Question: So I made a WebGL website and it can be accessed here:
<URL>
It looks fine(or as expected) on the PC, but on mobile devices it looks funny. Looks like the texture mapping might be off (maybe texture clipping is the problem) but also there doesn't appear to be any shading occuring.
Here is the screenshot from the PC:
PC Image
Here is the screenshot from the Mobile Device:
Mobile Image<URL>
I have turned off the textures and still have this problem. This leads me to believe the problem could be in my shaders. Here are my shaders:
'''
<script id="per-fragment-lighting-fs" type="x-shader/x-fragment">
precision mediump float;
varying vec2 vTextureCoord;
varying vec3 vTransformedNormal;
varying vec4 vPosition;
uniform float uMaterialShininess;
uniform bool uShowSpecularHighlights;
uniform bool uUseLighting;
uniform bool uUseTextures;
uniform vec3 uAmbientColor;
uniform vec3 uPointLightingLocation;
uniform vec3 uPointLightingSpecularColor;
uniform vec3 uPointLightingDiffuseColor;
uniform sampler2D uSampler;
void main(void) {
vec3 lightWeighting;
if (!uUseLighting) {
lightWeighting = vec3(1.0, 1.0, 1.0);
} else {
vec3 lightDirection = normalize(uPointLightingLocation - vPosition.xyz);
vec3 normal = normalize(vTransformedNormal);
float specularLightWeighting = 0.0;
if (uShowSpecularHighlights) {
vec3 eyeDirection = normalize(-vPosition.xyz);
vec3 reflectionDirection = reflect(-lightDirection, normal);
specularLightWeighting = pow(max(dot(reflectionDirection, eyeDirection), 0.0), uMaterialShininess);
}
float diffuseLightWeighting = max(dot(normal, lightDirection), 0.0);
lightWeighting = uAmbientColor
+ uPointLightingSpecularColor * specularLightWeighting
+ uPointLightingDiffuseColor * diffuseLightWeighting;
}
vec4 fragmentColor;
if (uUseTextures) {
fragmentColor = texture2D(uSampler, vec2(vTextureCoord.s, vTextureCoord.t));
} else {
fragmentColor = vec4(1.0, 1.0, 1.0, 1.0);
}
gl_FragColor = vec4(fragmentColor.rgb * lightWeighting, fragmentColor.a);
}
'''
'''
<script id="per-fragment-lighting-vs" type="x-shader/x-vertex">
attribute vec3 aVertexPosition;
attribute vec3 aVertexNormal;
attribute vec2 aTextureCoord;
uniform mat4 uMVMatrix;
uniform mat4 uPMatrix;
uniform mat3 uNMatrix;
varying vec2 vTextureCoord;
varying vec3 vTransformedNormal;
varying vec4 vPosition;
void main(void) {
vPosition = uMVMatrix * vec4(aVertexPosition, 1.0);
gl_Position = uPMatrix * vPosition;
vTextureCoord = aTextureCoord;
vTransformedNormal = uNMatrix * aVertexNormal;
}
'''
Any ideas? Thanks in Advance!
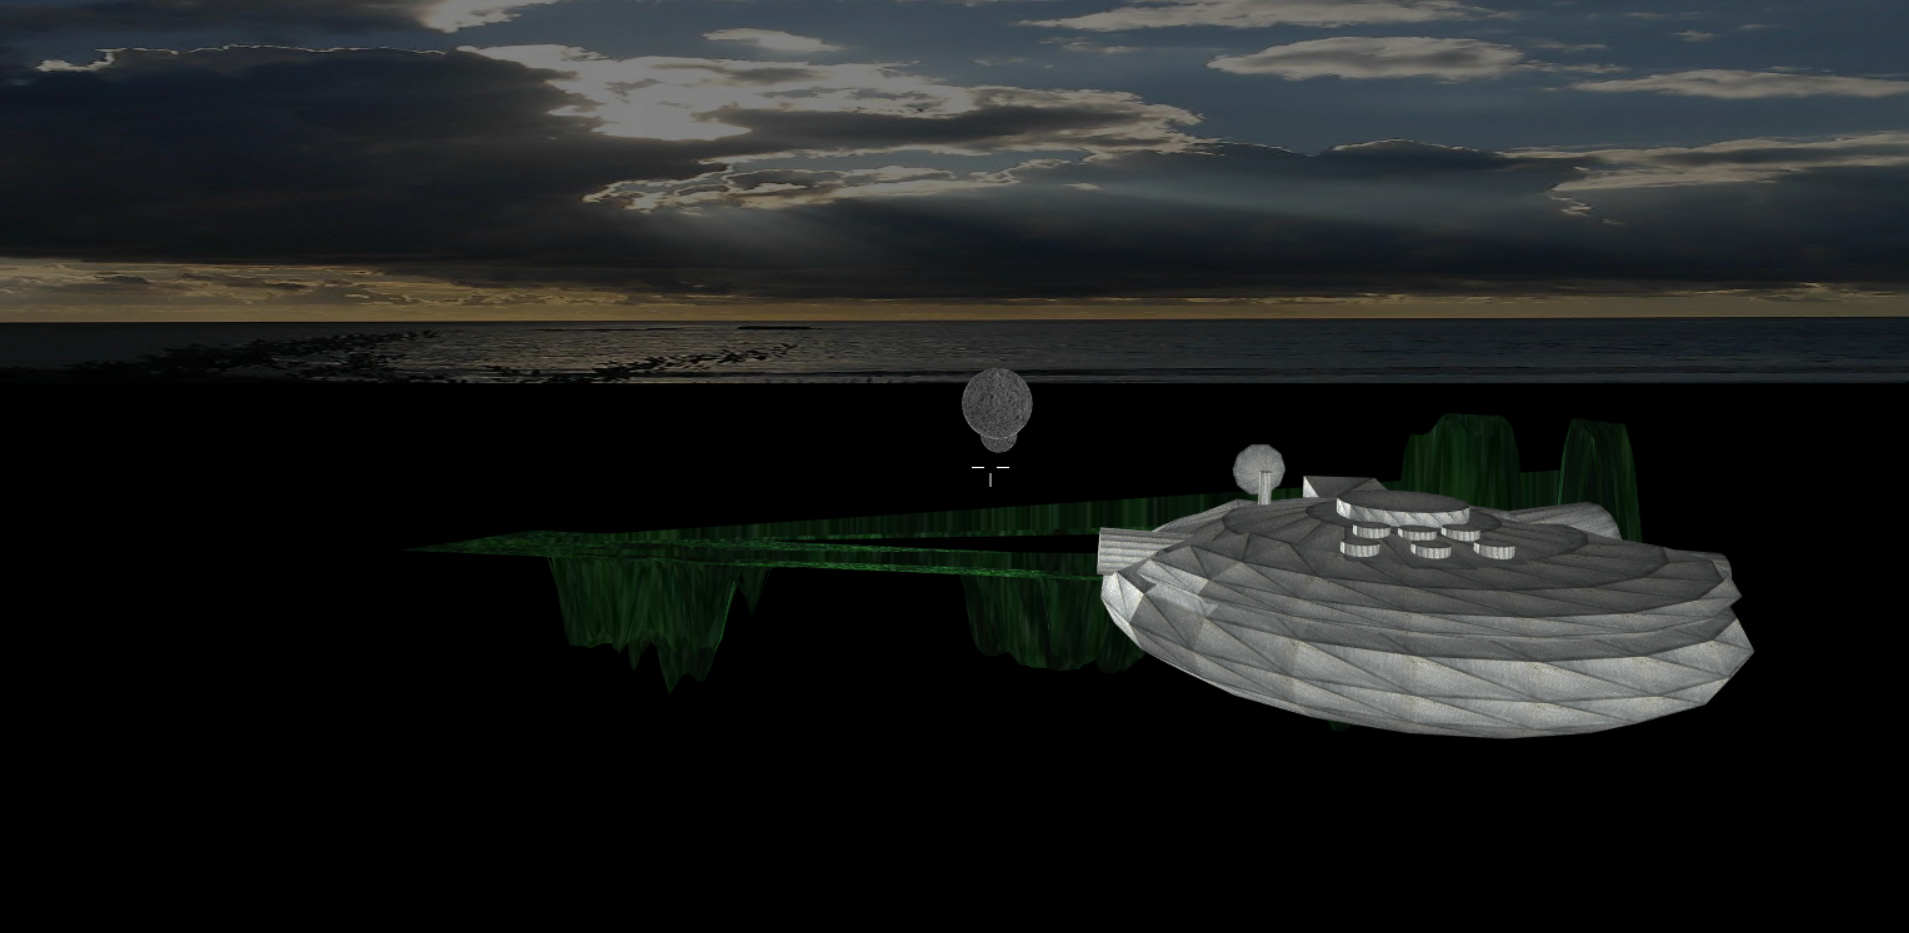
Answer: Per @gman:
> change mediump to highp in your shaders and see what that does
This actually worked!! Thanks @gman!